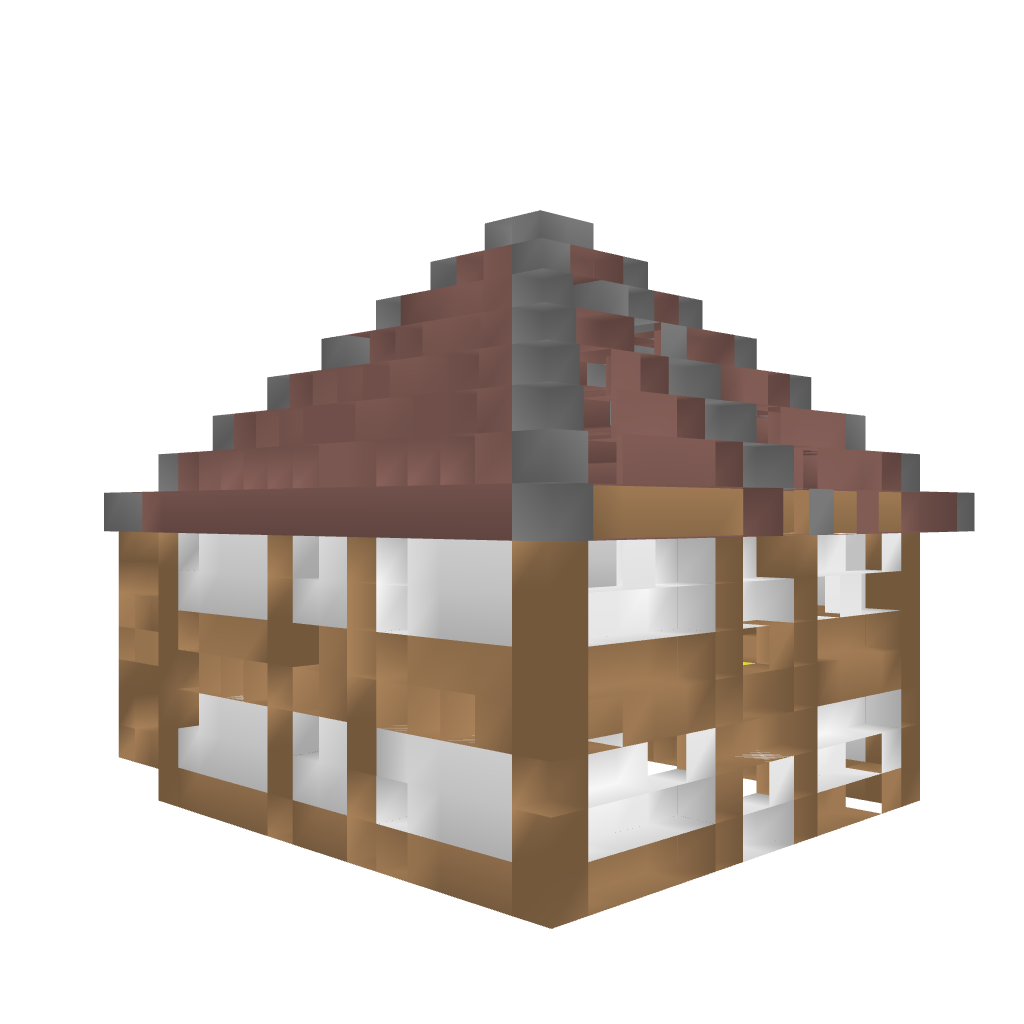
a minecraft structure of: Just A House good quality